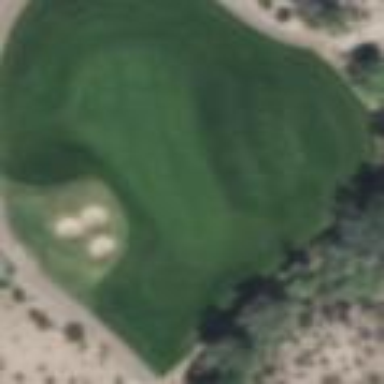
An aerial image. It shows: Rough area in golf course.